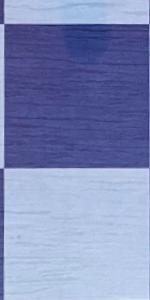
Label: Empty